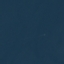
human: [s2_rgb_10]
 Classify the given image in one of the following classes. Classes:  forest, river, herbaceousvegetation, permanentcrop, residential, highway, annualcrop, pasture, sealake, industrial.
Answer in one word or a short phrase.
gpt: SeaLake